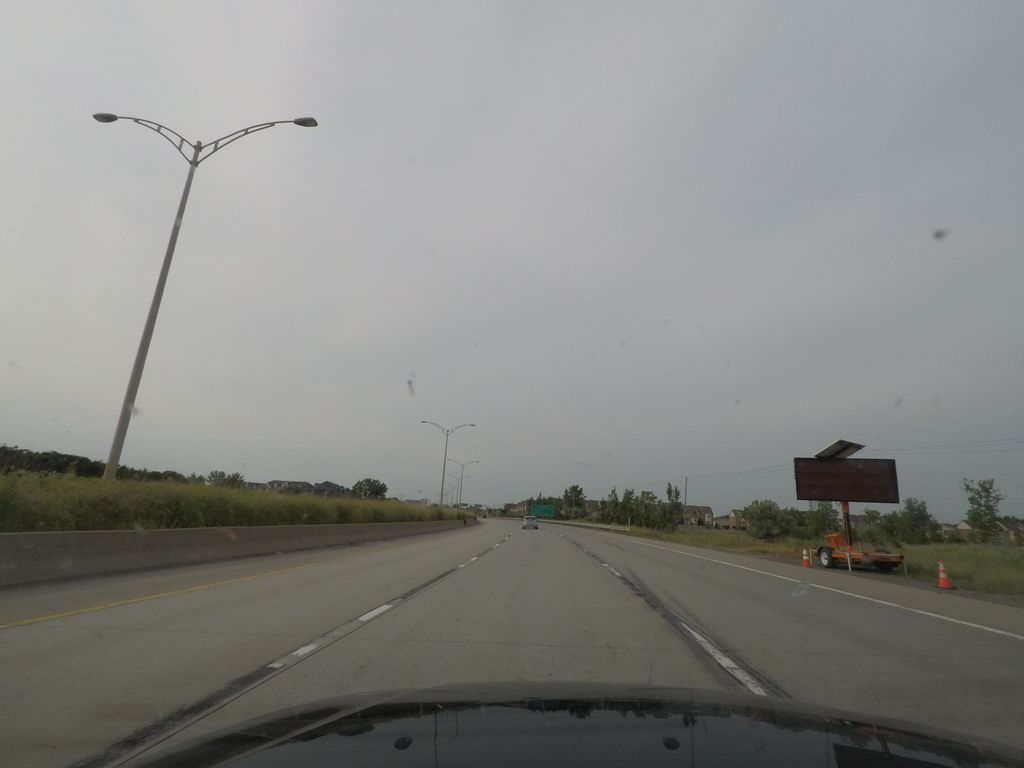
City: montreal